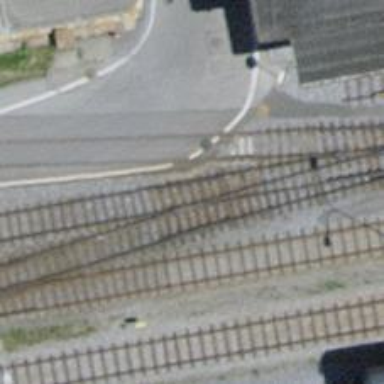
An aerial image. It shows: Single railway spur track.